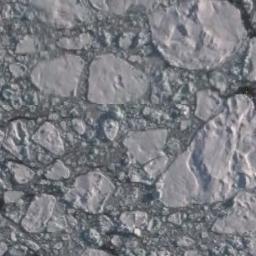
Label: sea_ice